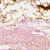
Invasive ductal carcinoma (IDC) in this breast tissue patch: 0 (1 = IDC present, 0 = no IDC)